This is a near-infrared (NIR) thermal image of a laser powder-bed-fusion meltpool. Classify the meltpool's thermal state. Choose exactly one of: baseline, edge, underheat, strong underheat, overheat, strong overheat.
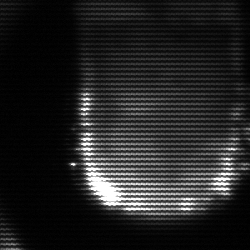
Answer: baseline